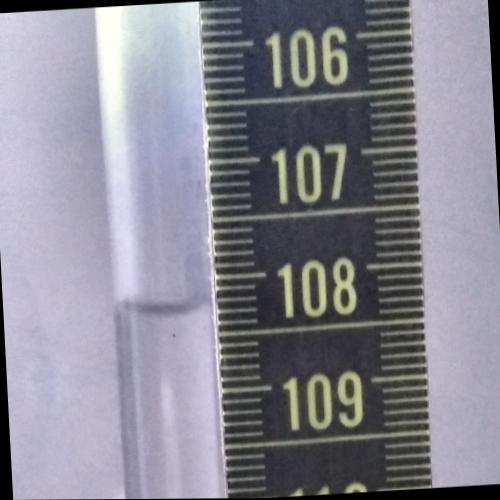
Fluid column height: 108.2 cm